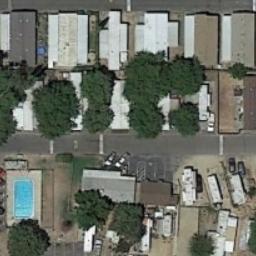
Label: mobile_home_park